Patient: sex M, age 57
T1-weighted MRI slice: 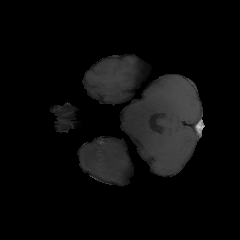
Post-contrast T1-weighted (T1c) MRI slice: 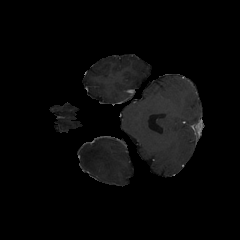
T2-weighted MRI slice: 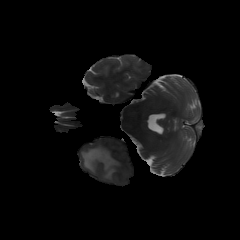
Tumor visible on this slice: yes
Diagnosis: Glioblastoma, IDH-wildtype
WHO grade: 4